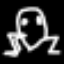
Label: frog